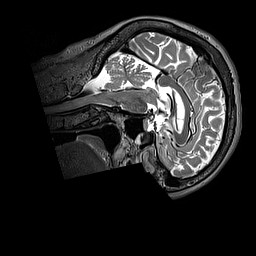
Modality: T2w
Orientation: sagittal
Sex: female
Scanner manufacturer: siemens
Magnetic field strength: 3 T
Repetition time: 3.2 s
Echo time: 0.409 s